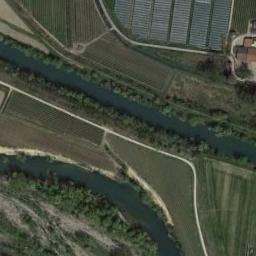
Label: river